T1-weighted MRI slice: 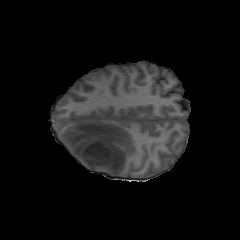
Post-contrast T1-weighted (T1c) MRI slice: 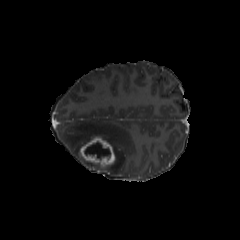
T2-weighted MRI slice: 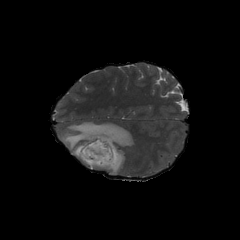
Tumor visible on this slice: yes